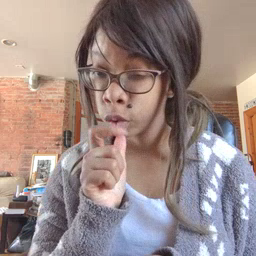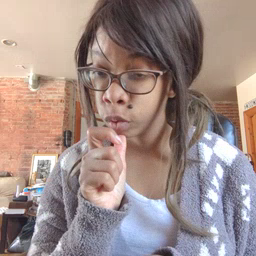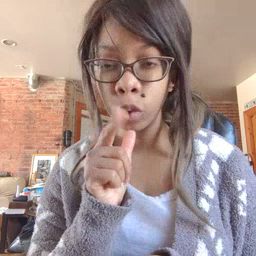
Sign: who